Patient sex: M
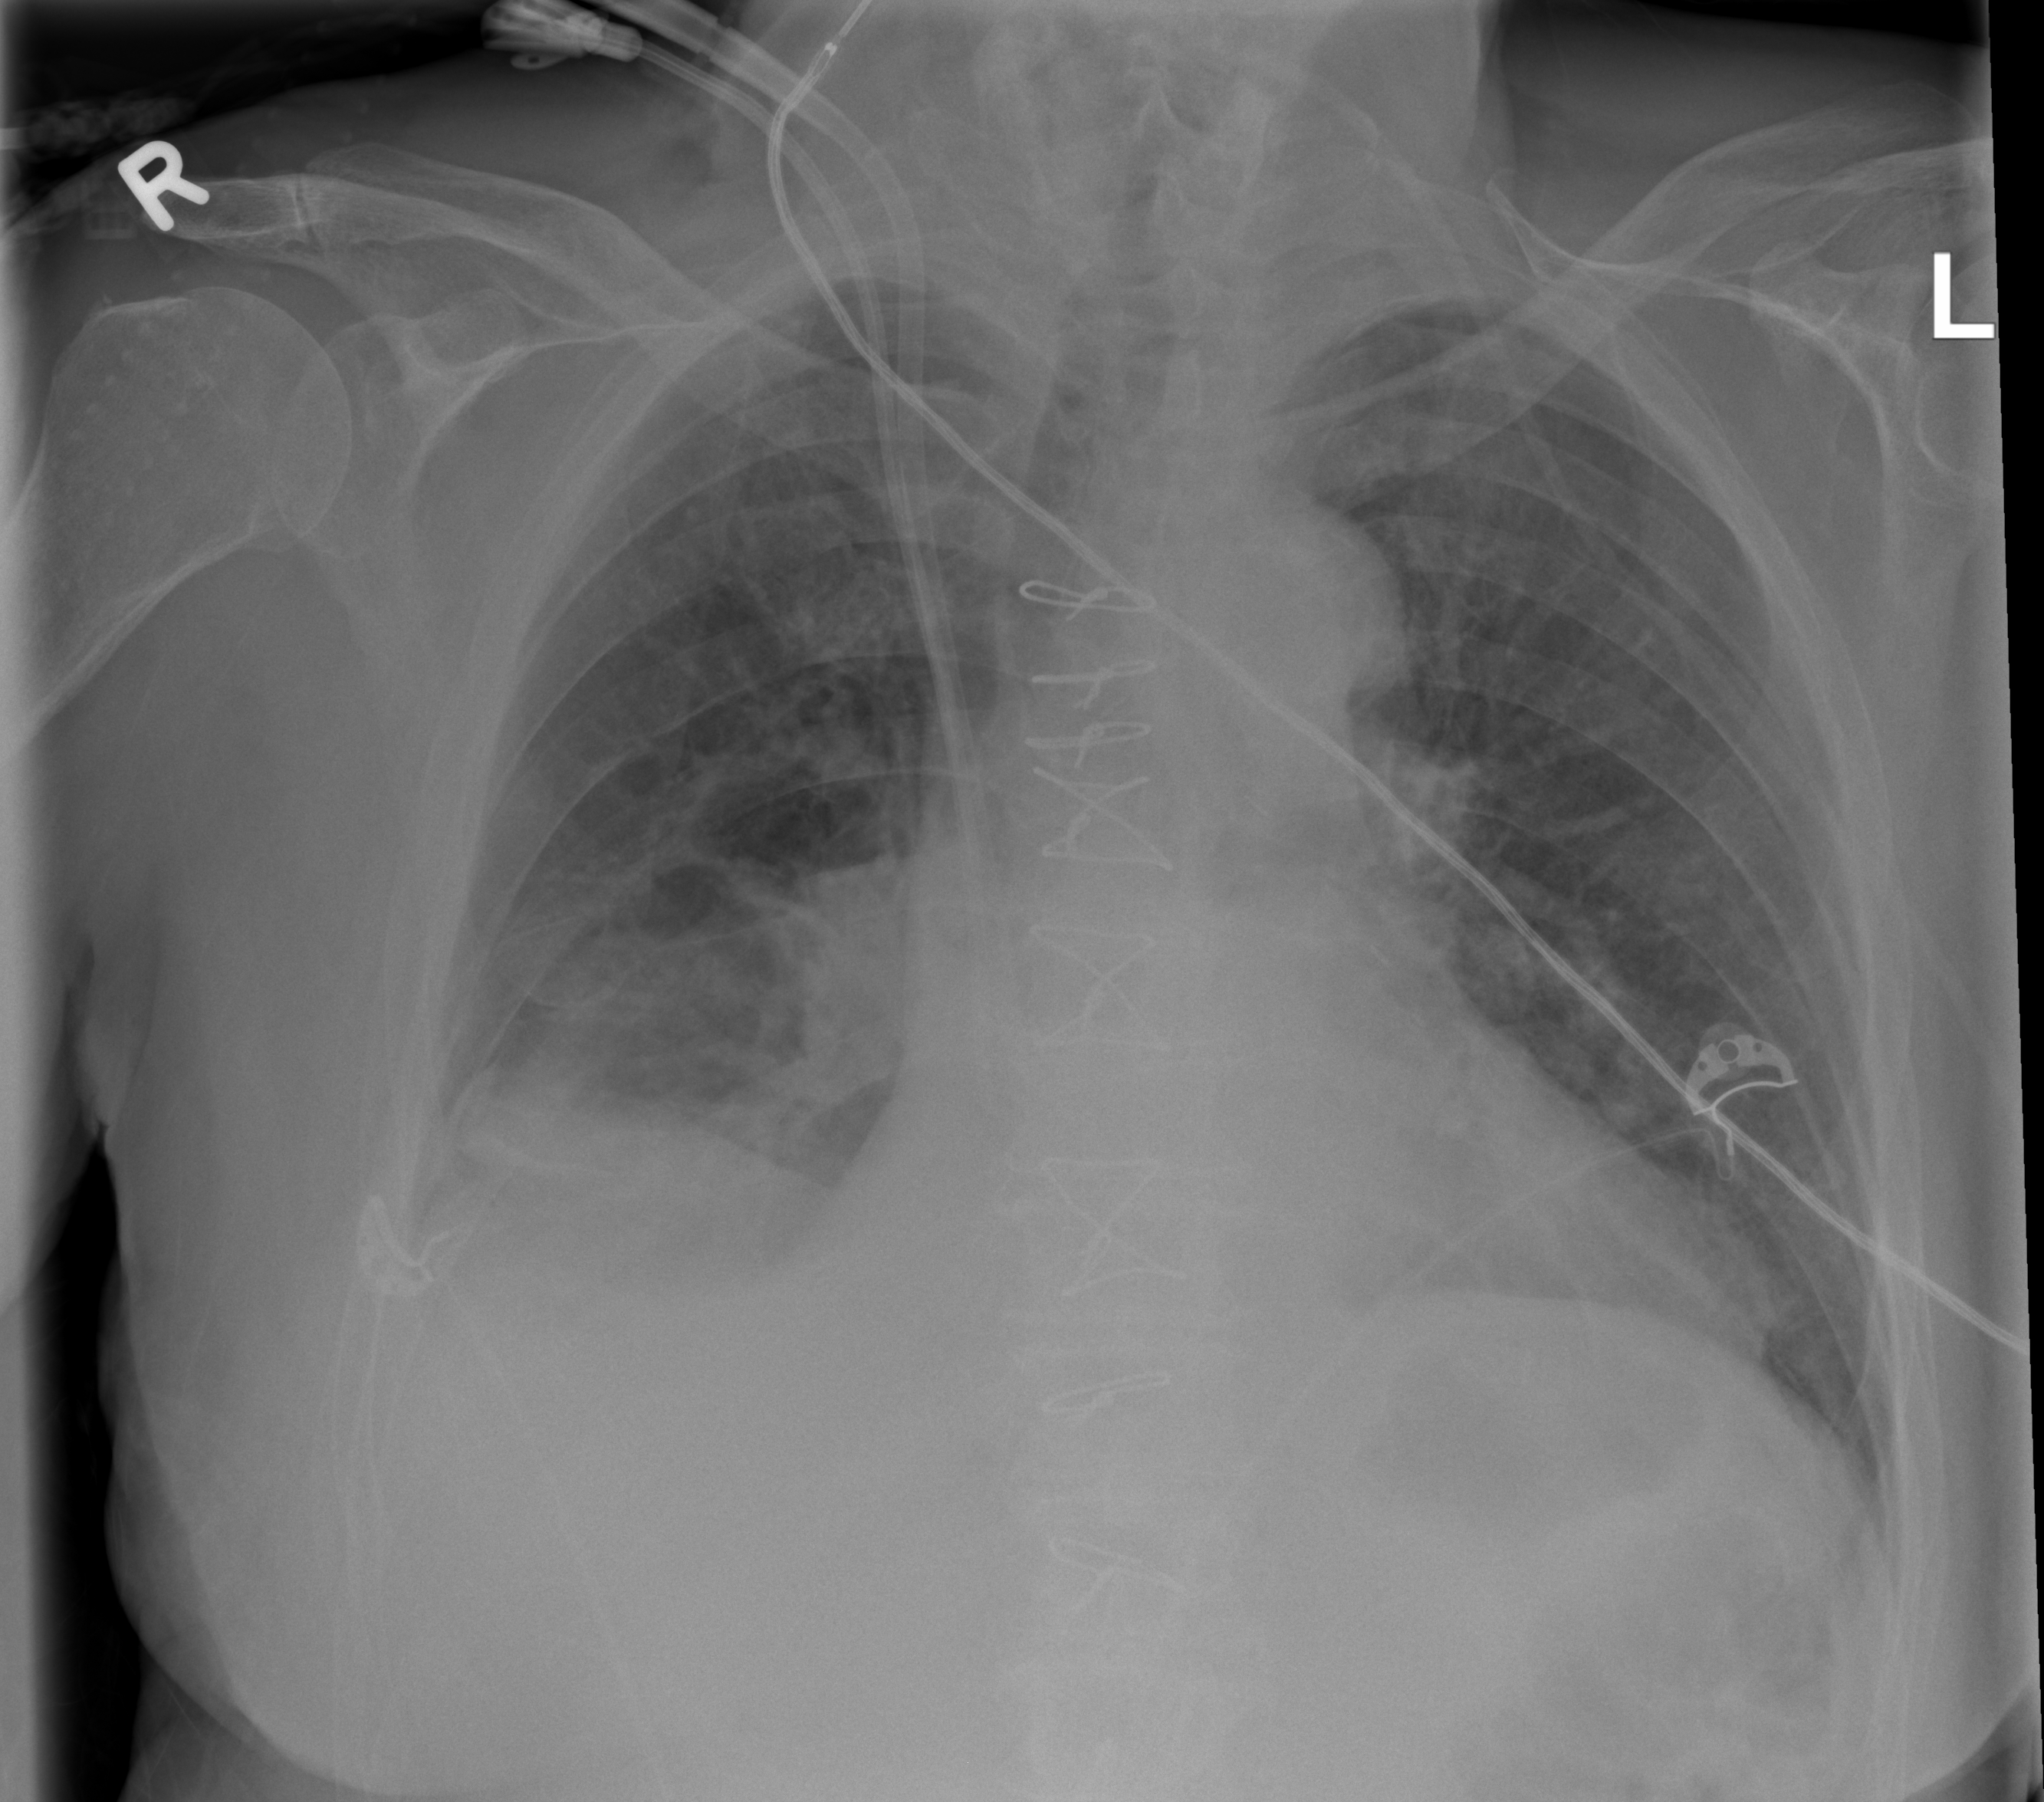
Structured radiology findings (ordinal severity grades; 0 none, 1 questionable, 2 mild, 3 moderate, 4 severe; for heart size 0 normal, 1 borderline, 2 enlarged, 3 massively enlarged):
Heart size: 2
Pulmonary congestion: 1
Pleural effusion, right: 2
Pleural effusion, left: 0
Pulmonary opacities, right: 2
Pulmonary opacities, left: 2
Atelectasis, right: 2
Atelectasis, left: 2